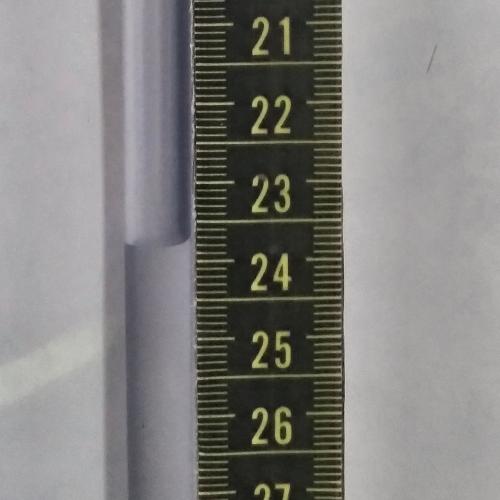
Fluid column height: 23.8 cm